Question: I see CSS templates like Bootstrap. How do style my form into a div table like below?

With the following HTML:
'''
<form>
<fieldset>
<legend>Legend</legend>
<div>
<div>
<label for="first-name">First Name</label>
<input id="first-name" type="text">
</div>
<div>
<label for="last-name">Last Name</label>
<input id="last-name" type="text">
</div>
<div>
<label for="email">E-Mail</label>
<input id="email" type="email" required>
</div>
<div>
<label for="city">City</label>
<input id="city" type="text">
</div>
<div>
<label for="state">State</label>
<select id="state" class="pure-input-1-2">
<option>AL</option>
<option>CA</option>
<option>IL</option>
</select>
</div>
</div>
<label for="terms" class="pure-checkbox">
<input id="terms" type="checkbox"> I've read the terms and conditions
</label>
<button type="submit" class="pure-button pure-button-primary">Submit</button>
</fieldset>
'''
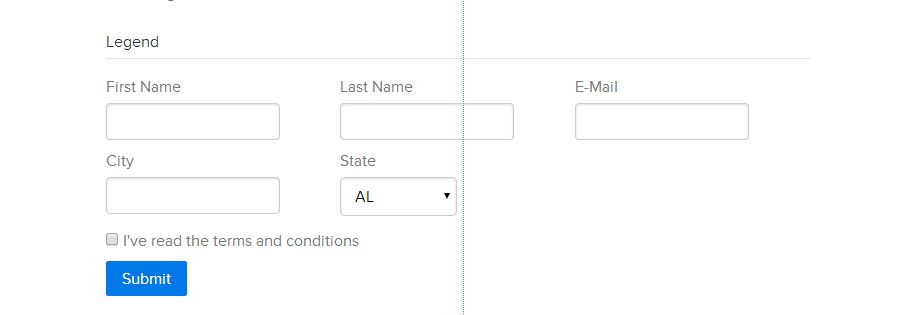
Answer: you can use the code the for you desired result
'''
<form>
<fieldset>
<legend>Legend</legend>
<div class="container">
<div>
<label for="first-name">First Name</label>
<input id="first-name" type="text">
</div>
<div>
<label for="last-name">Last Name</label>
<input id="last-name" type="text">
</div>
<div>
<label for="email">E-Mail</label>
<input id="email" type="email" required>
</div>
<div>
<label for="city">City</label>
<input id="city" type="text">
</div>
<div>
<label for="state">State</label>
<select id="state" class="pure-input-1-2">
<option>AL</option>
<option>CA</option>
<option>IL</option>
</select>
</div>
<div class="clear">
<label for="terms" class="pure-checkbox">
<input id="terms" type="checkbox"> I've read the terms and conditions
</label>
<button type="submit" class="pure-button pure-button-primary">Submit</button>
</div>
</div>
</fieldset>
</form>
'''
and use the style
'''
.container {
width:550px;
float:left;
display:block;
}
.container div{ float:left;
position:relative;
display:block;
width:180px;
margin:5px 0px;
}
.container div label{ width:100%;
display:block;
float:left;
color:#666666;
line-height:20px;
}
.clear{ clear:both;}
.pure-button{ color:#FFFFFF;
background:#0066FF;
border:none;
border-radius:2px;
-moz-border-radius:2px;
-webkit-border-radius:2px;
margin:5px 0px;
padding:5px;
cursor:pointer;
}
.pure-button:hover{ background:#0033FF; }
input[type="text"],input[type="email"],select{
border-radius:2px;
-moz-border-radius:2px;
-webkit-border-radius:2px;
border:1px solid #999;
padding:3px;
}
'''